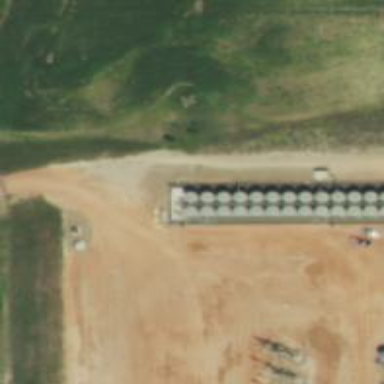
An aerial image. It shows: Storage tank with man-made structure.